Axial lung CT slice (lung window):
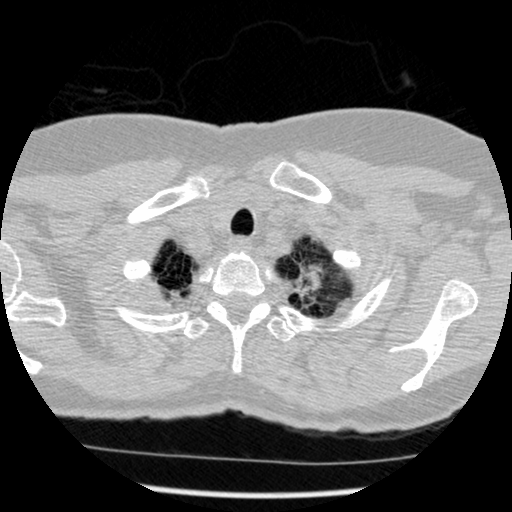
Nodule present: no